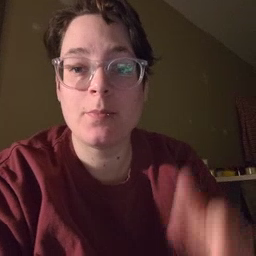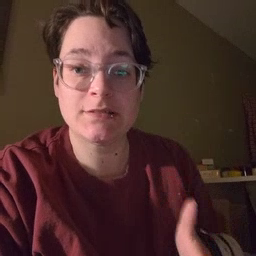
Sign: beside